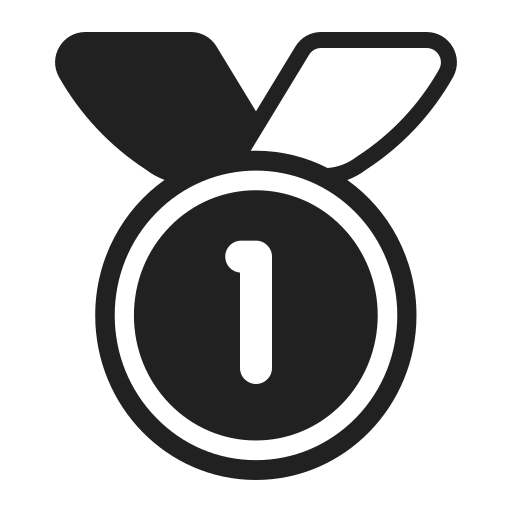
1st place medal high contrast